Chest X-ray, AP view. Patient: 41 years old, sex M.
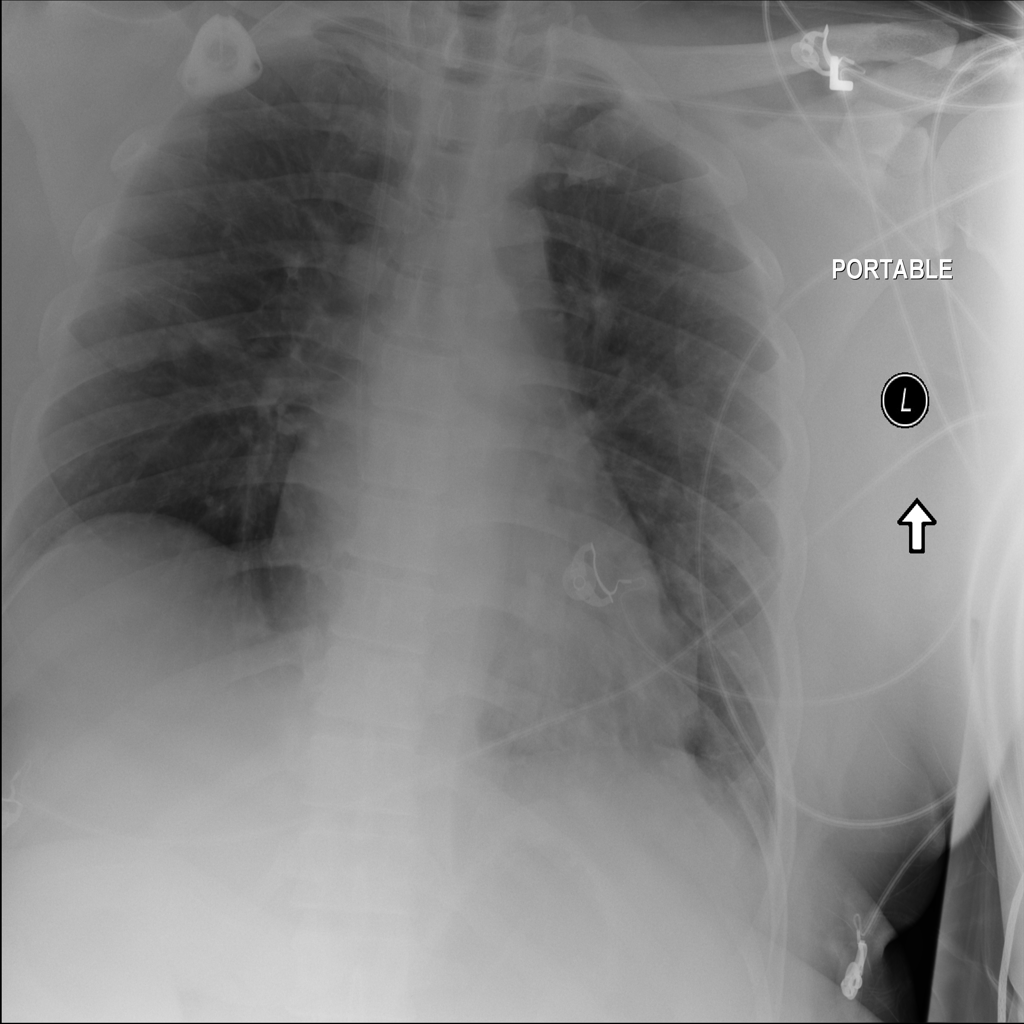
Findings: No Finding